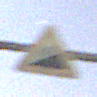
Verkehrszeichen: Steigung10
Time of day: Night
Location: Outdoor (Nature)
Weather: Clear
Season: NotSpecified
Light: Natural